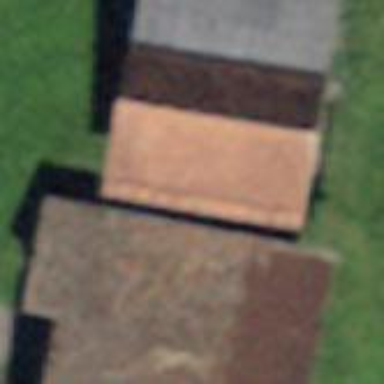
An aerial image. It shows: Shed building.